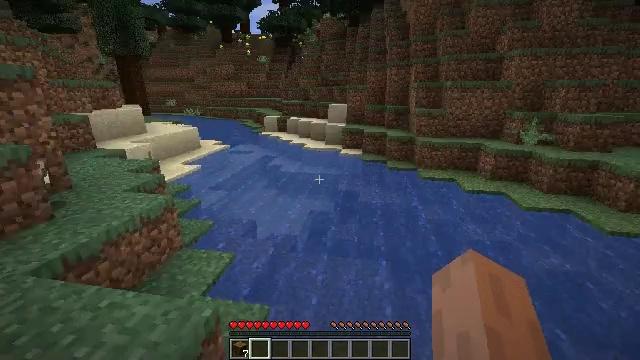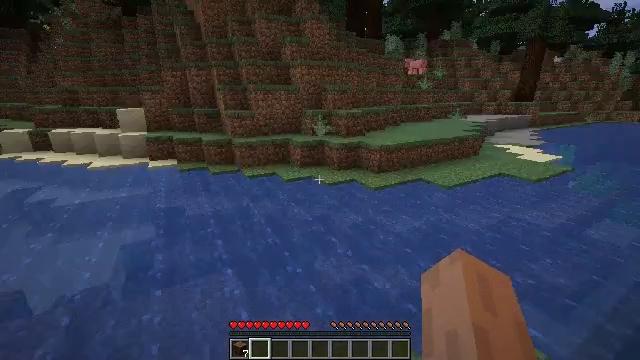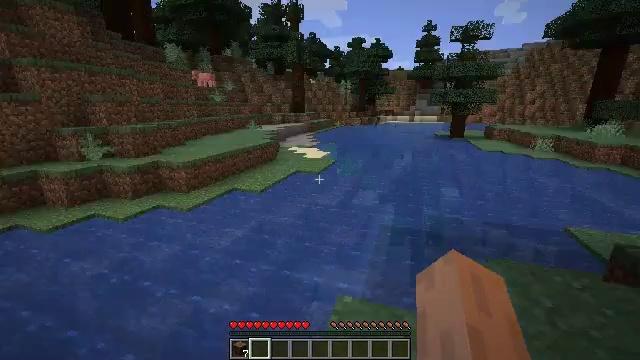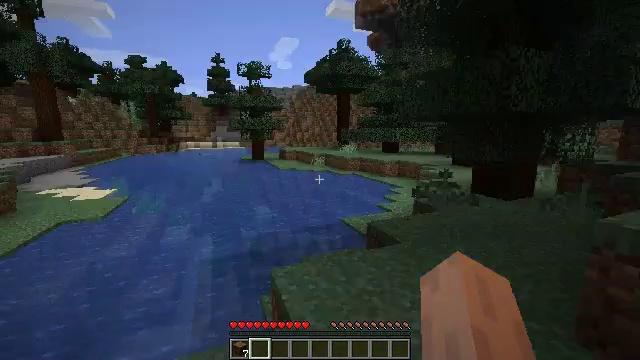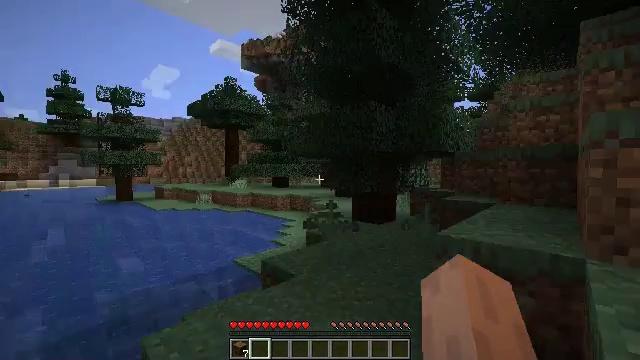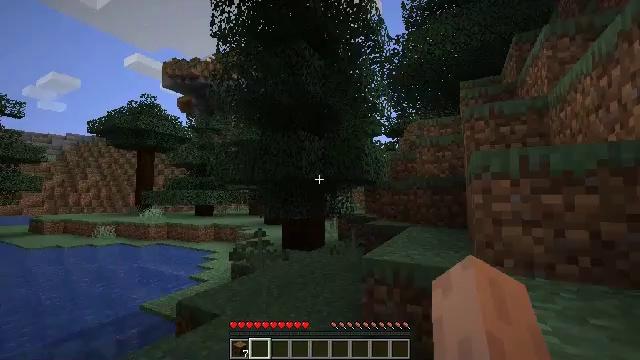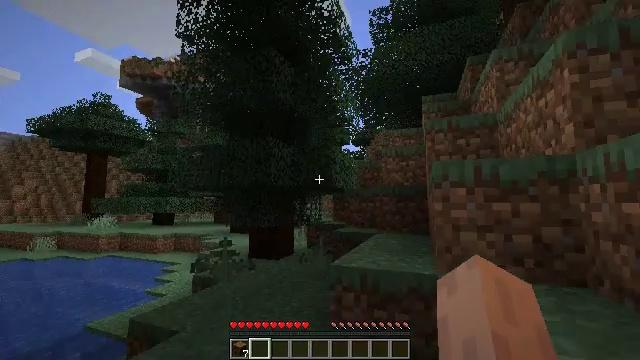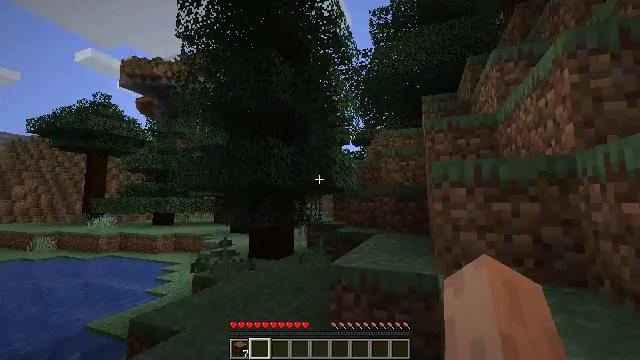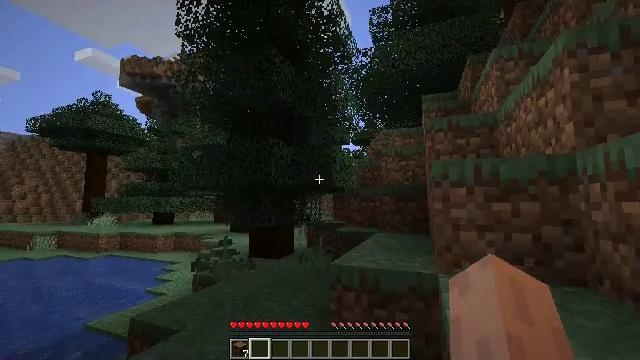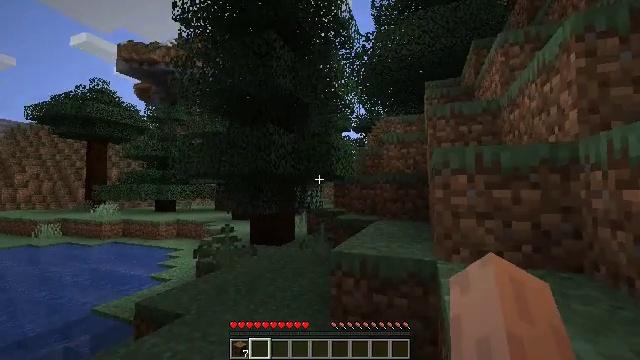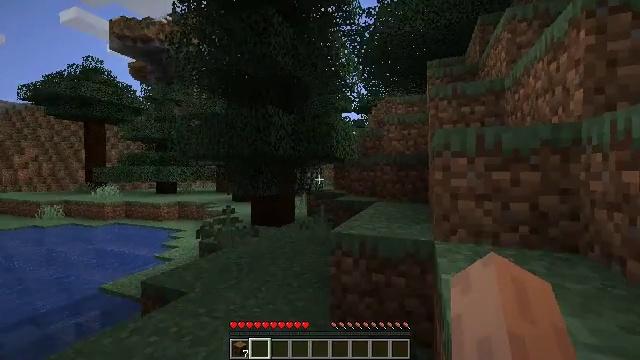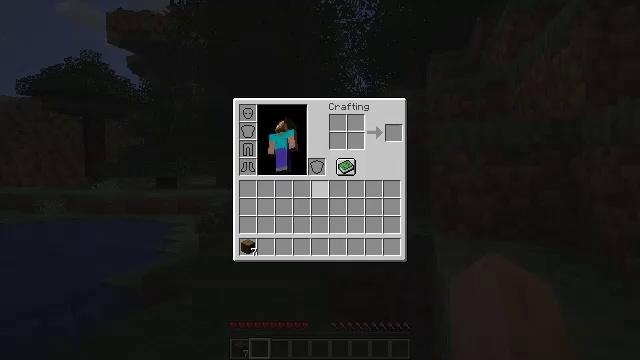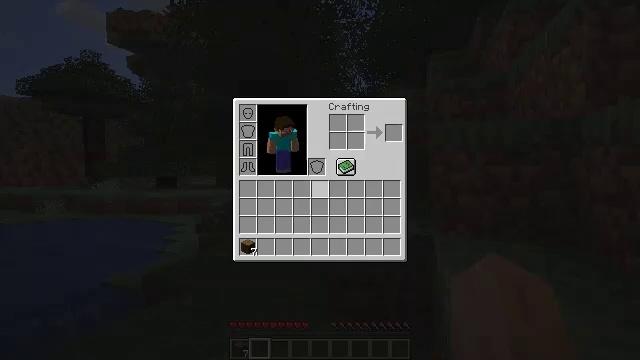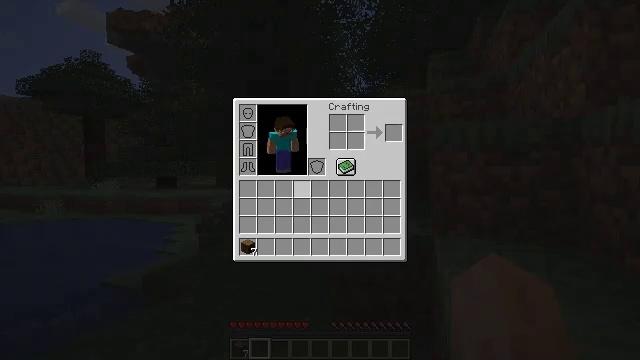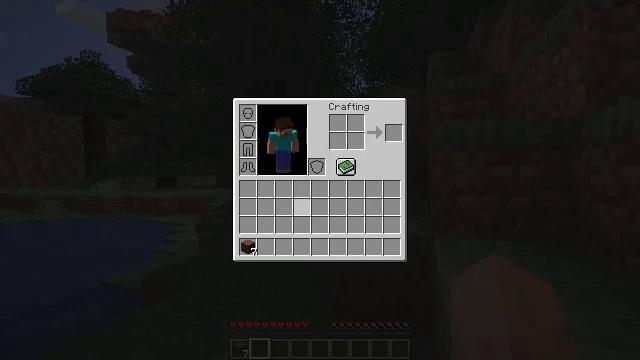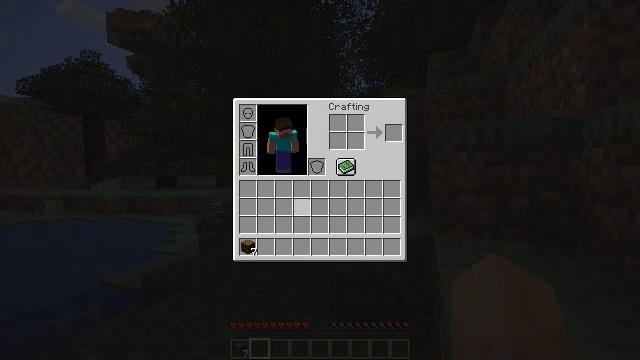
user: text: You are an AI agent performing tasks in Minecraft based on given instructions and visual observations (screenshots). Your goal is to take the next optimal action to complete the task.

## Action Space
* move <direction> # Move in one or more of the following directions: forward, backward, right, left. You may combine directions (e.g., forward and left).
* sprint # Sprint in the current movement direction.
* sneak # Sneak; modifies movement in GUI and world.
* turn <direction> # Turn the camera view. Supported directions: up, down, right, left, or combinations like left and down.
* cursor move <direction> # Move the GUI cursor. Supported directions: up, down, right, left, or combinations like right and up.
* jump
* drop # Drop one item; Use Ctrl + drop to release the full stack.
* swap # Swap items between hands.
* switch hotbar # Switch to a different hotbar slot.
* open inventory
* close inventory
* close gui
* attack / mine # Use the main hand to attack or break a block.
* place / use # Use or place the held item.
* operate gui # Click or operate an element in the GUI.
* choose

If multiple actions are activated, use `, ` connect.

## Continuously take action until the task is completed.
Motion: motion action
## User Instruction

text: Create spruce wood in your crafting grid.
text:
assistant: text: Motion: turn right
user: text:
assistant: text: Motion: turn right and up
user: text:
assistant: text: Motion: turn right and up
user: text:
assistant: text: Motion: turn right and up
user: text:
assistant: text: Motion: turn right and up
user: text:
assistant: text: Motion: turn right and up
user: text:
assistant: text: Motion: no_op
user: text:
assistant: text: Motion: no_op
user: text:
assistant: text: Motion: turn down
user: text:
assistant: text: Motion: turn down
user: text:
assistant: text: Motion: turn down, open inventory
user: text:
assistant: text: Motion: open inventory
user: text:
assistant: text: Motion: cursor move down, open inventory
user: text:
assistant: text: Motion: no_op
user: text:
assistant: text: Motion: no_op
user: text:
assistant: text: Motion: no_op
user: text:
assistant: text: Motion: no_op
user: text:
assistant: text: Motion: no_op
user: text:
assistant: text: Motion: no_op
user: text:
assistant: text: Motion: no_op
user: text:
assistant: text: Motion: cursor move right and up
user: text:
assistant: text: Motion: cursor move right and up
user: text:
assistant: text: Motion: no_op
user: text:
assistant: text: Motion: cursor move up
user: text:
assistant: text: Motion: no_op
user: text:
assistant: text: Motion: no_op
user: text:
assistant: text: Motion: cursor move up
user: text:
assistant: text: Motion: no_op
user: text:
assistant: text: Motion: cursor move left and down
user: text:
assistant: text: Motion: cursor move left and down